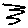
Label: zigzag